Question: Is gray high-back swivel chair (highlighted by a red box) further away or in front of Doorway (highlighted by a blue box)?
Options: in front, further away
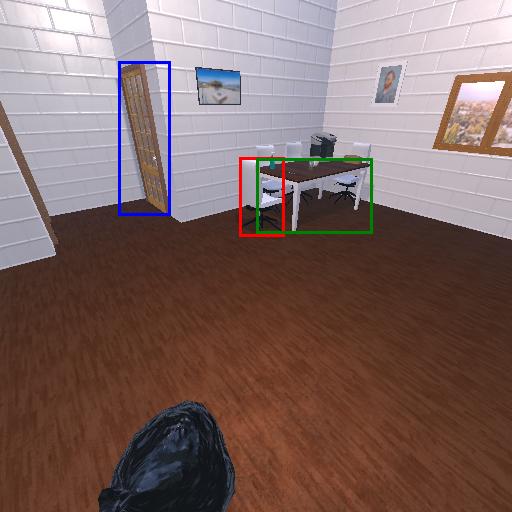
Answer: in front